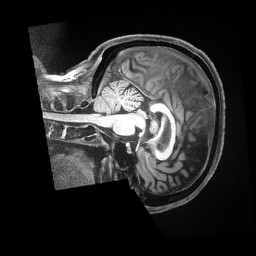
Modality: T1w
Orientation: sagittal
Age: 59
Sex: female
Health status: ill
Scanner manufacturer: siemens
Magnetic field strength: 3 T
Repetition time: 2.5 s
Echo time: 0.00181 s